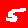
Digit: 5